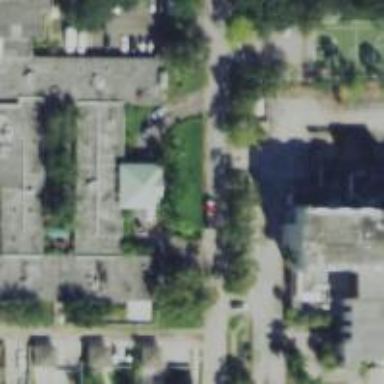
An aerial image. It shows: Nursing home.